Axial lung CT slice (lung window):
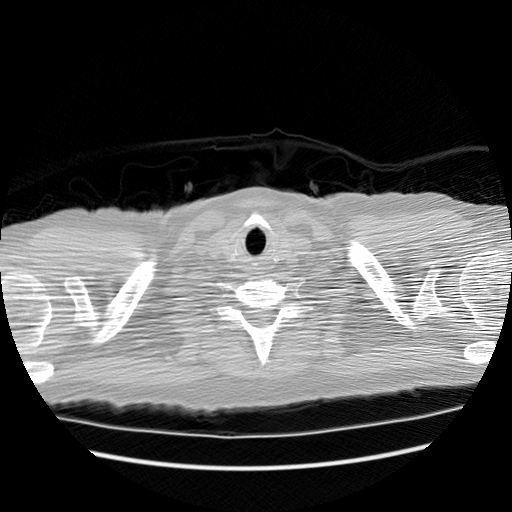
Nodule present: no